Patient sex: M
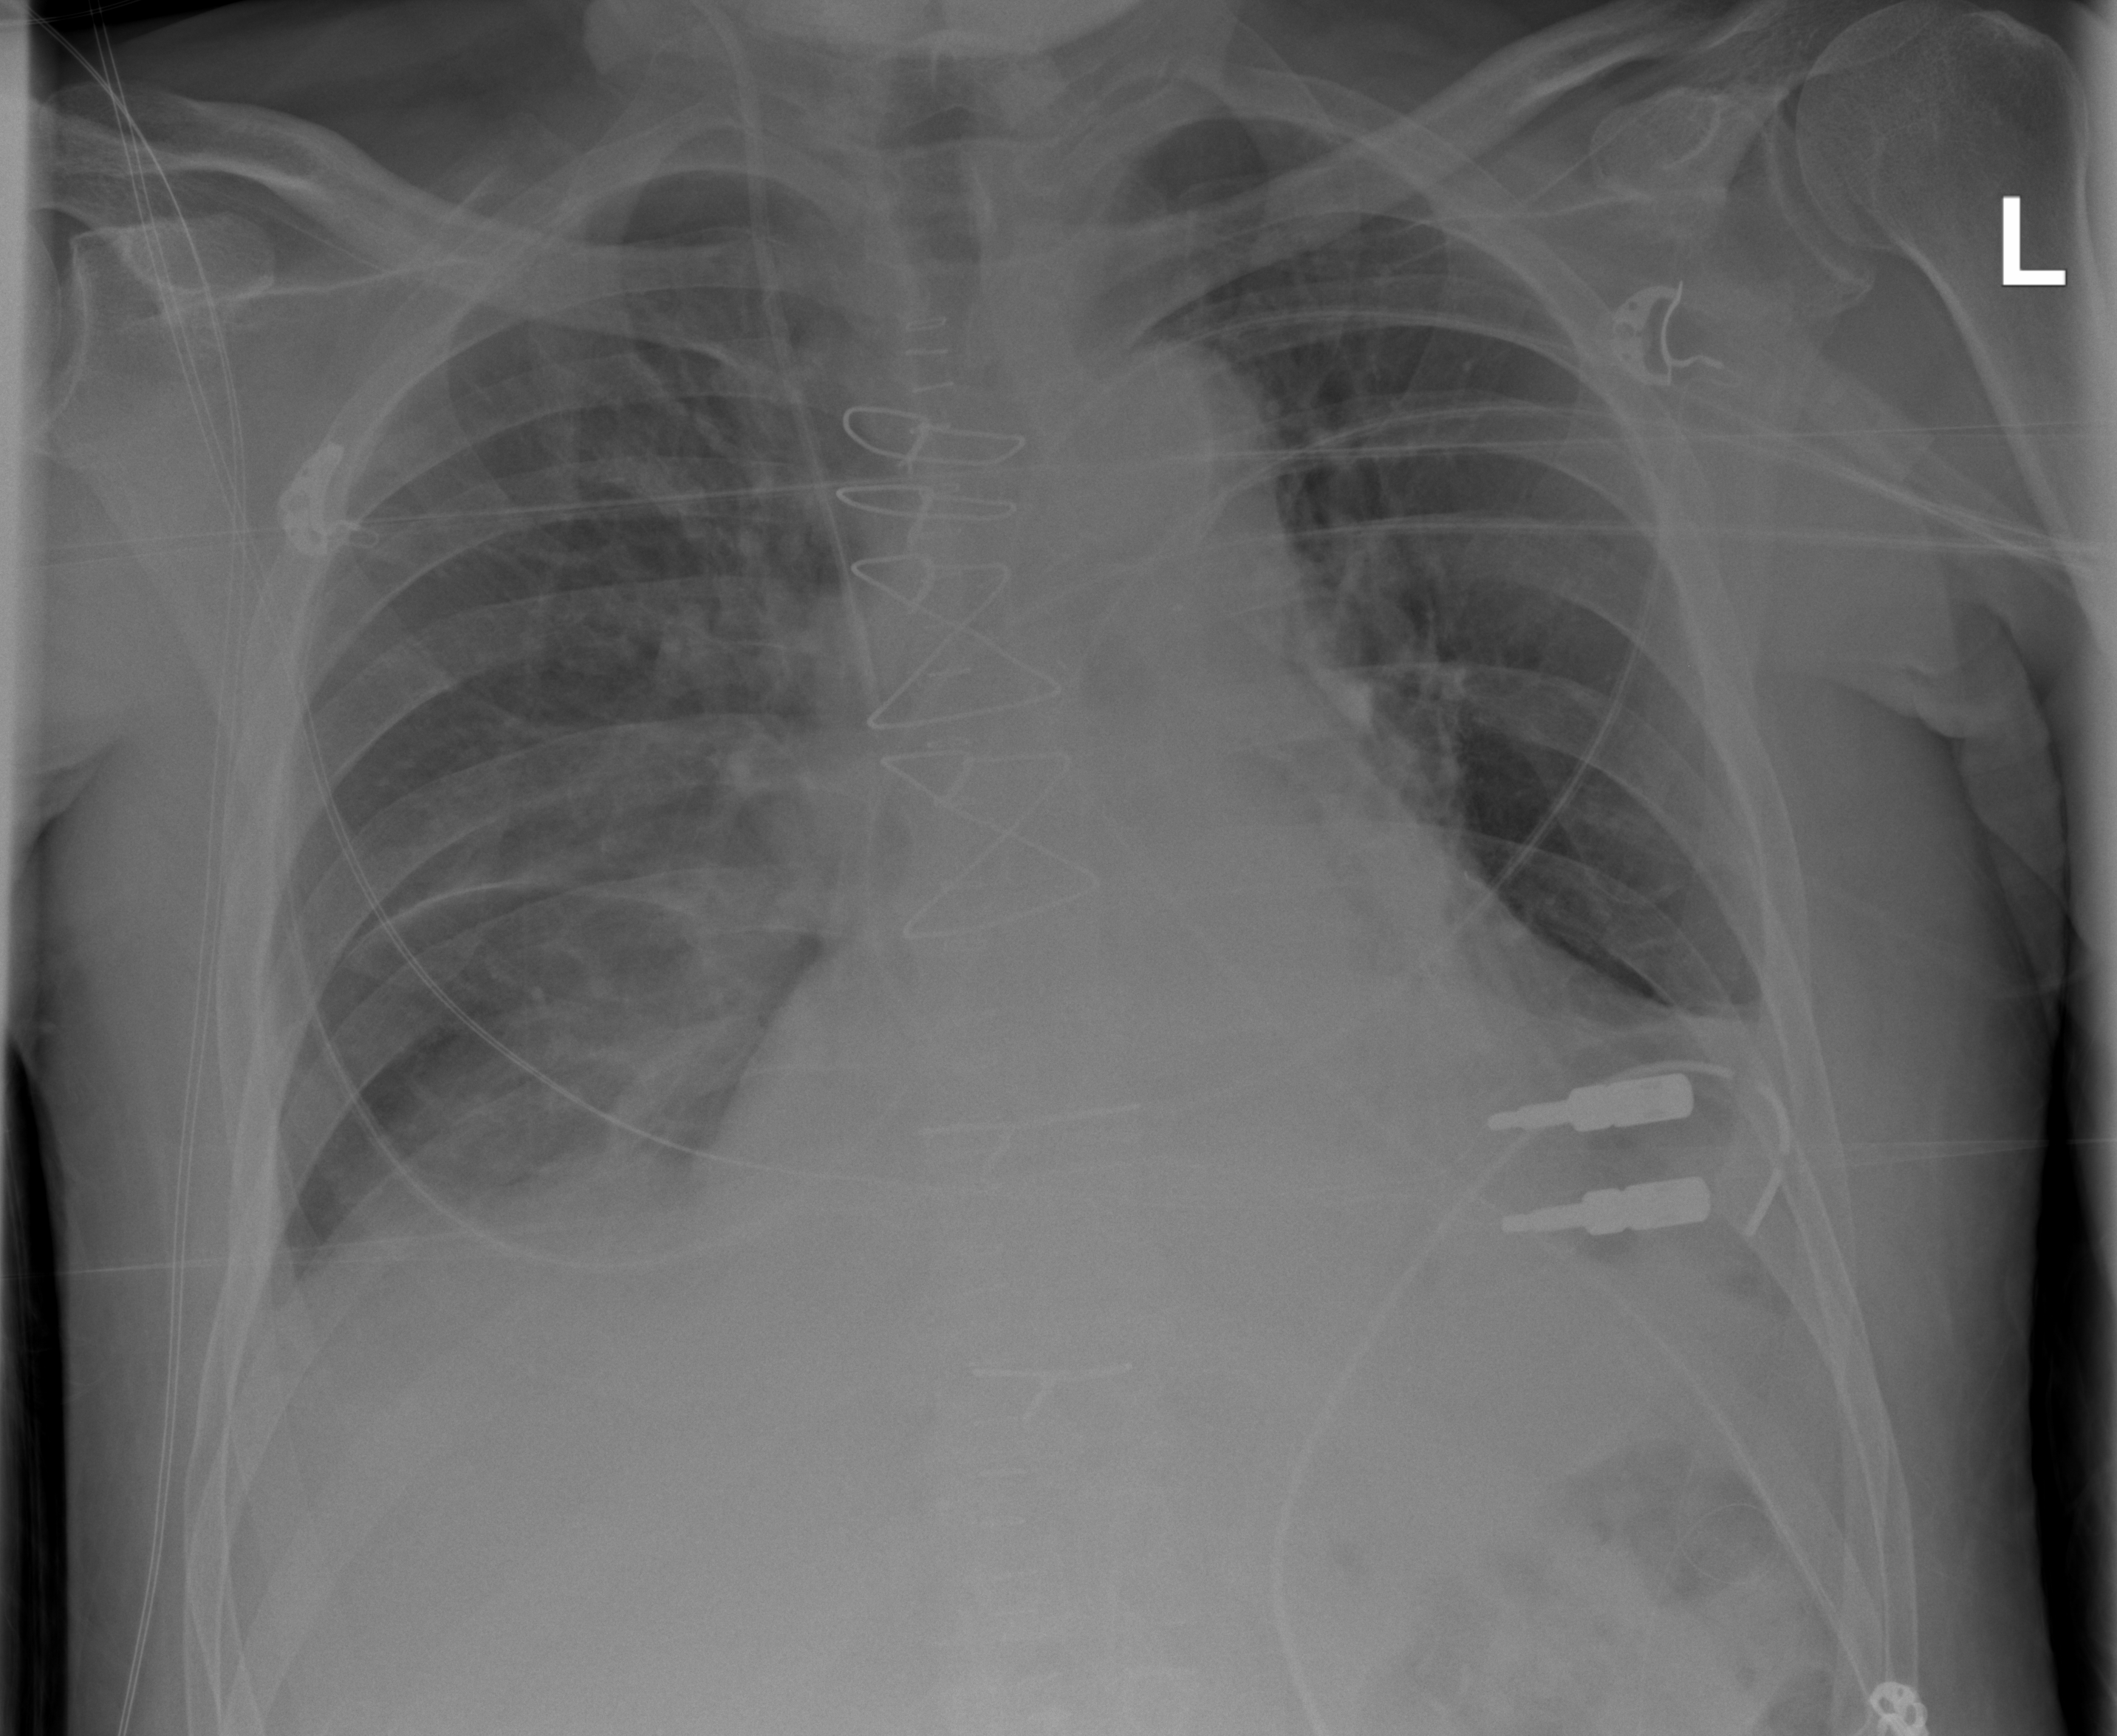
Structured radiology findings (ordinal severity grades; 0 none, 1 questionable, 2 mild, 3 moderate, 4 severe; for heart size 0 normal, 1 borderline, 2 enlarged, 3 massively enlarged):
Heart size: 2
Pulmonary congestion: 0
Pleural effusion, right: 2
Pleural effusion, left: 2
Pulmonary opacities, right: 2
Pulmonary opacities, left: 2
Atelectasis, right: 2
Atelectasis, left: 2